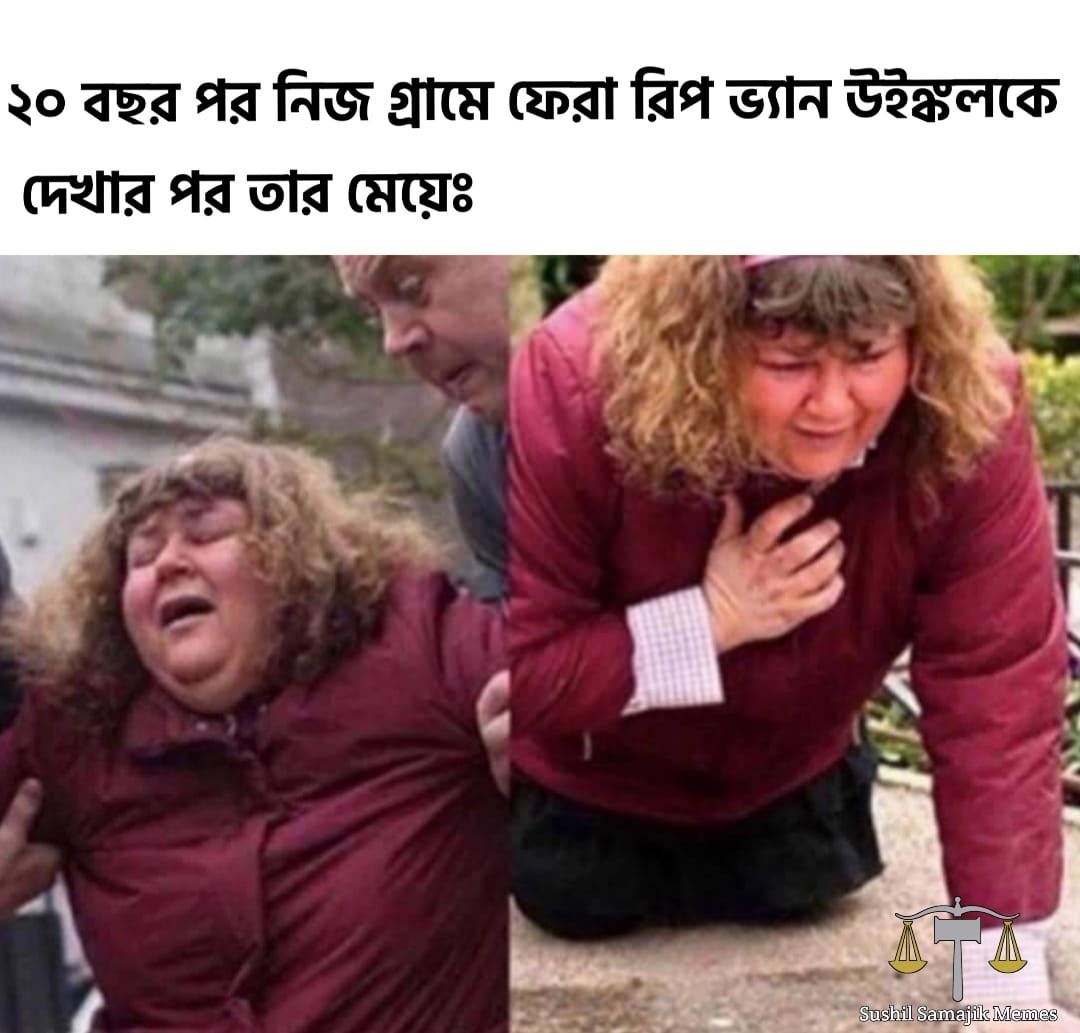
Caption: ২০ বছর পর নিজ গ্রামে ফেরা রিপ ভ্যান উইঙ্কলকে দেখার পর তার মেয়েঃ
Label: non-hate